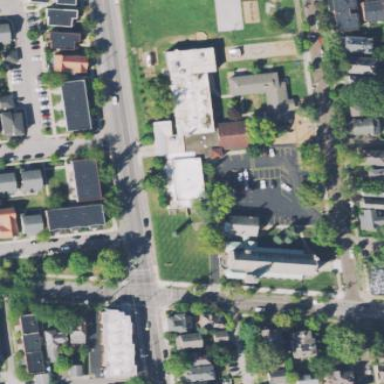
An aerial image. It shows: School building.